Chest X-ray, AP view. Patient: 34 years old, sex M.
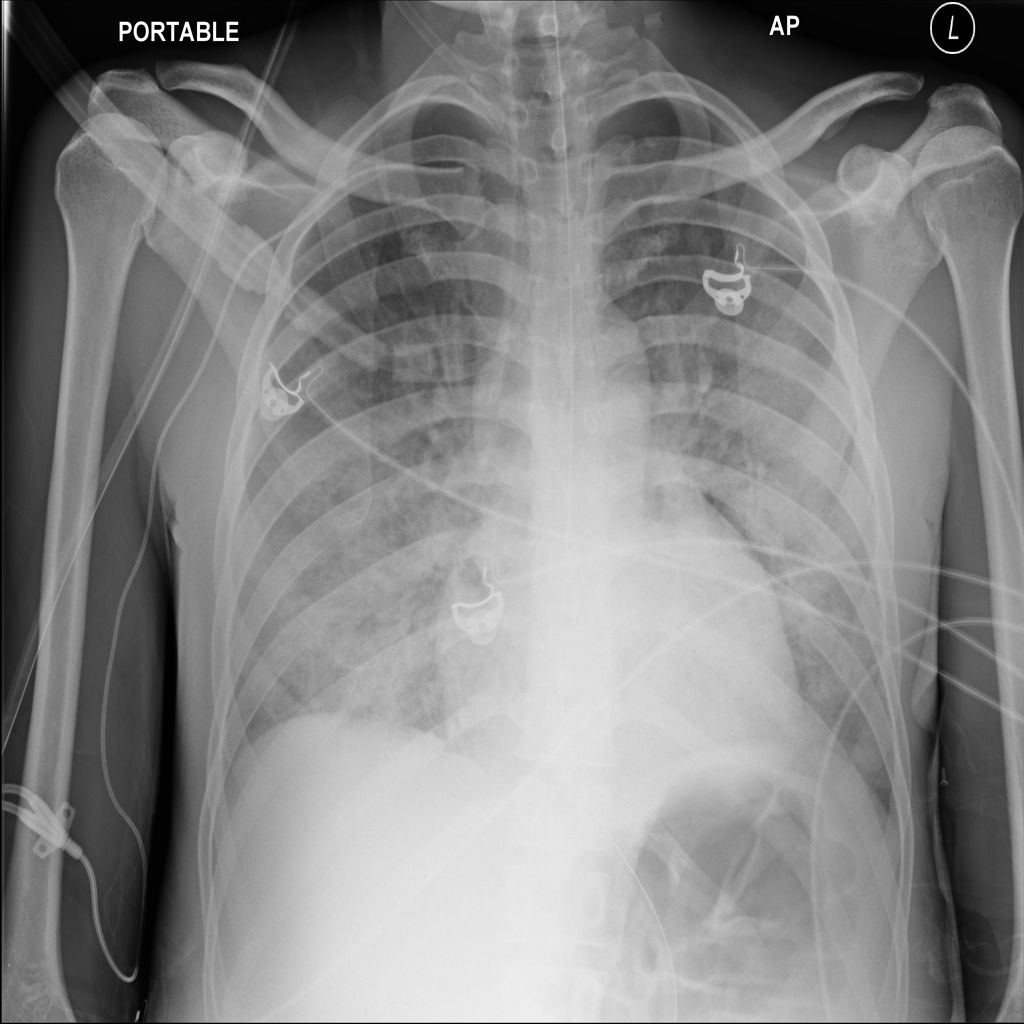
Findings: Consolidation